Question: When I make a label in MMenu, it creates a arrow on the right " > " and only that arrow opens up the submenu. I'd like to make the entire label open up the submenu, and I'm wondering how I could do that. Below is a snippet of the first label and the code.

'''
<li class="Label">
<a href="socks/">Socks</a>
<ul>
<li><a href="1">1</a></li>
<li><a href="2">2</a></li>
<li><a href="3">3</a></li>
</ul>
</li>
'''
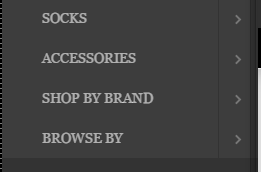
Answer: Figured it out, just change the
'''
<a href="sock/">Socks</a>
'''
to
'''
<span>Socks</span>
'''